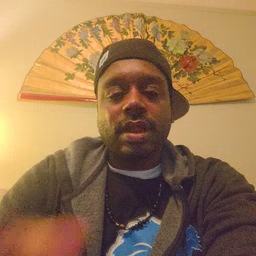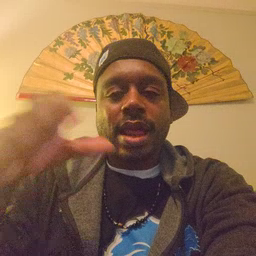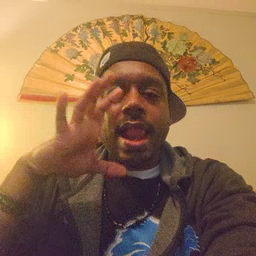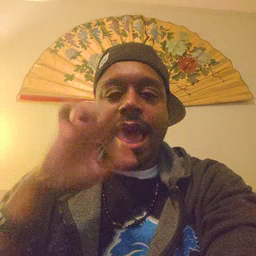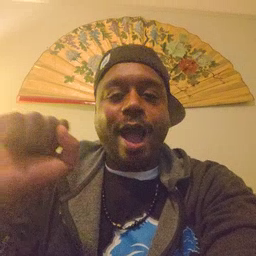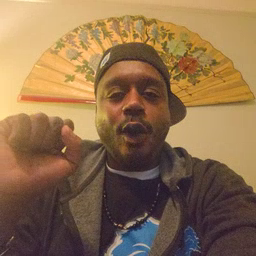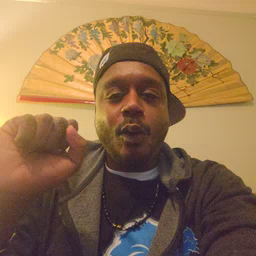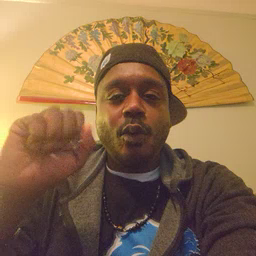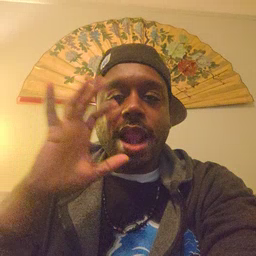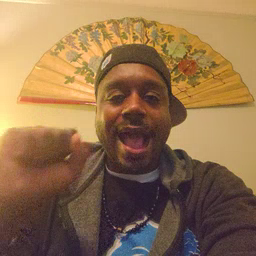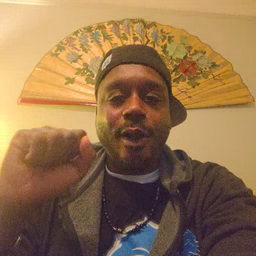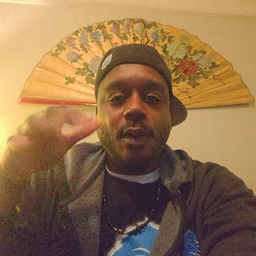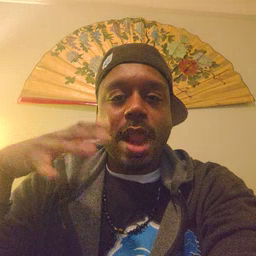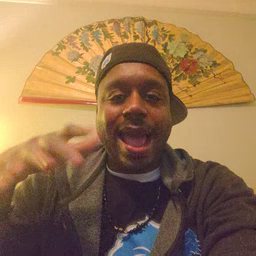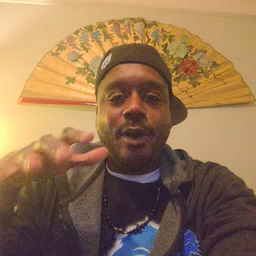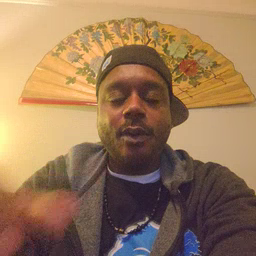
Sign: loud